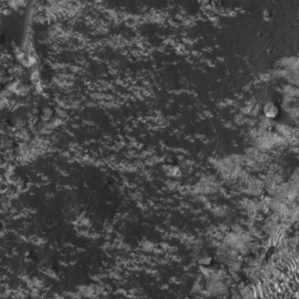
Label: frost